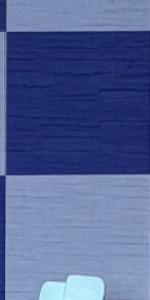
Label: Empty